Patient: sex M, age 60
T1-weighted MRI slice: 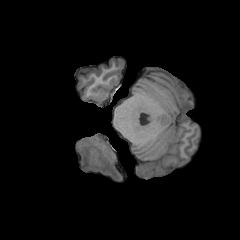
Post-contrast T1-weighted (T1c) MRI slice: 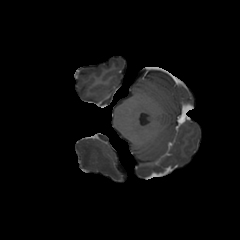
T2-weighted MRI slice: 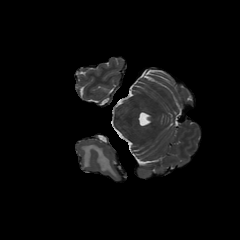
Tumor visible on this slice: yes
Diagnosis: Glioblastoma, IDH-wildtype
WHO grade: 4